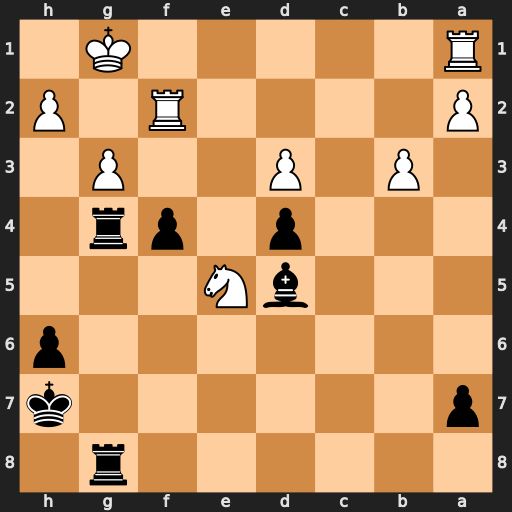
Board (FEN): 6r1/p6k/7p/3bN3/3p1pr1/1P1P2P1/P4R1P/R5K1
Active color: b
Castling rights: -
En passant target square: -
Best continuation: fxg3 Nxg4 gxf2+ Kxf2 Rxg4